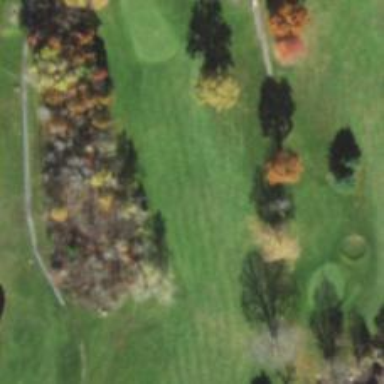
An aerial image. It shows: Golf hole.